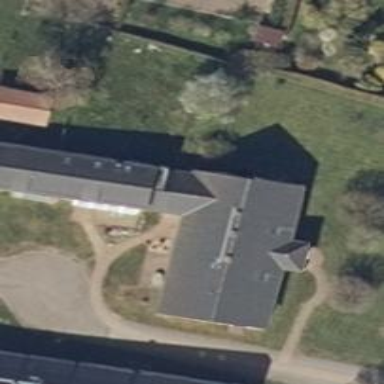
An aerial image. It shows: Guest house for tourism.